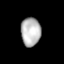
Tissue: lung
Cell type: Fibroblasts
Senescence score: 0.6067
Nuclear area (px): 552
Mean DAPI intensity: 183.77